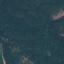
Land use / land cover: Forest